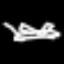
Label: airplane